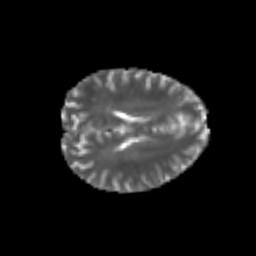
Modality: T2w
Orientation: axial
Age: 25
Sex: male
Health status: healthy